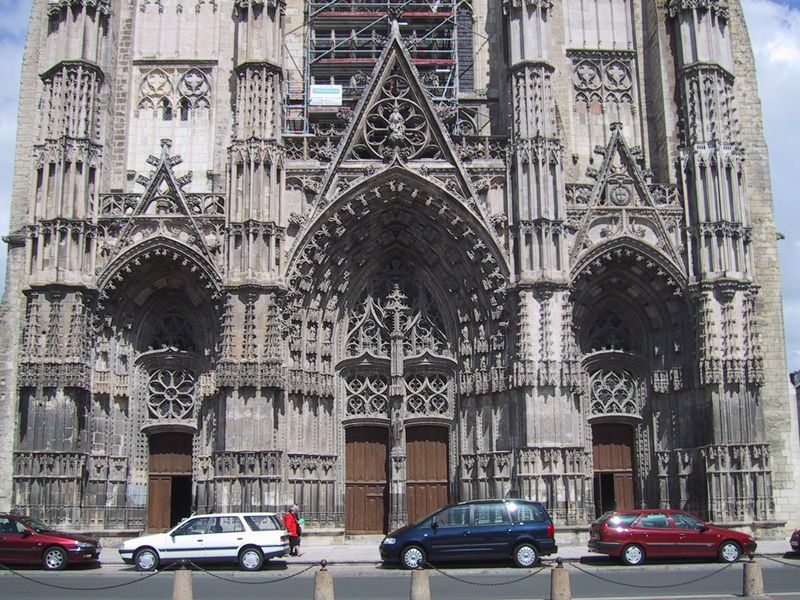
Titel: Kathedrale St. Gatien von Tours
Standort: Tours, Kathedrale St. Gatien (EU - F)
Schlagwörter: himmel, schatten, wolken, frau, holz, straße, säulen, stein, kirche, paar, gotik, türen, giebel, mauer, verzierung, eingang, schild, dom, ketten, kathedrale, portal, reims, streben, autos, poller, rotunde, fialen, stützpfeiler, köln, felgen